Milling tool wear sample.
Tool blade image: 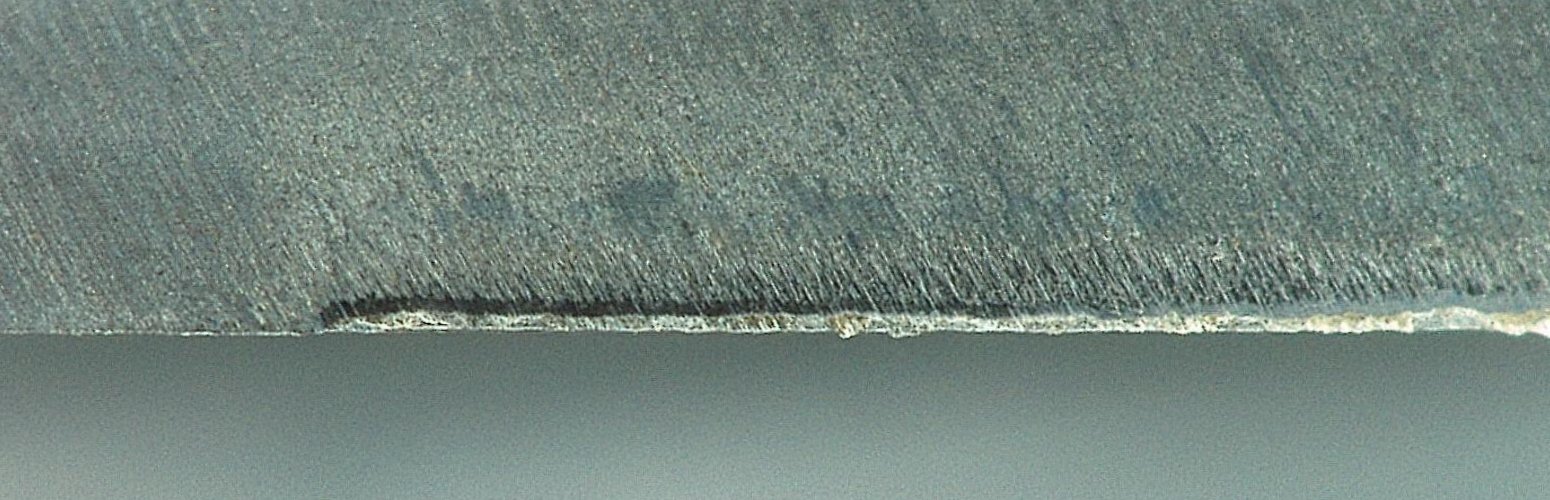
Chip image: 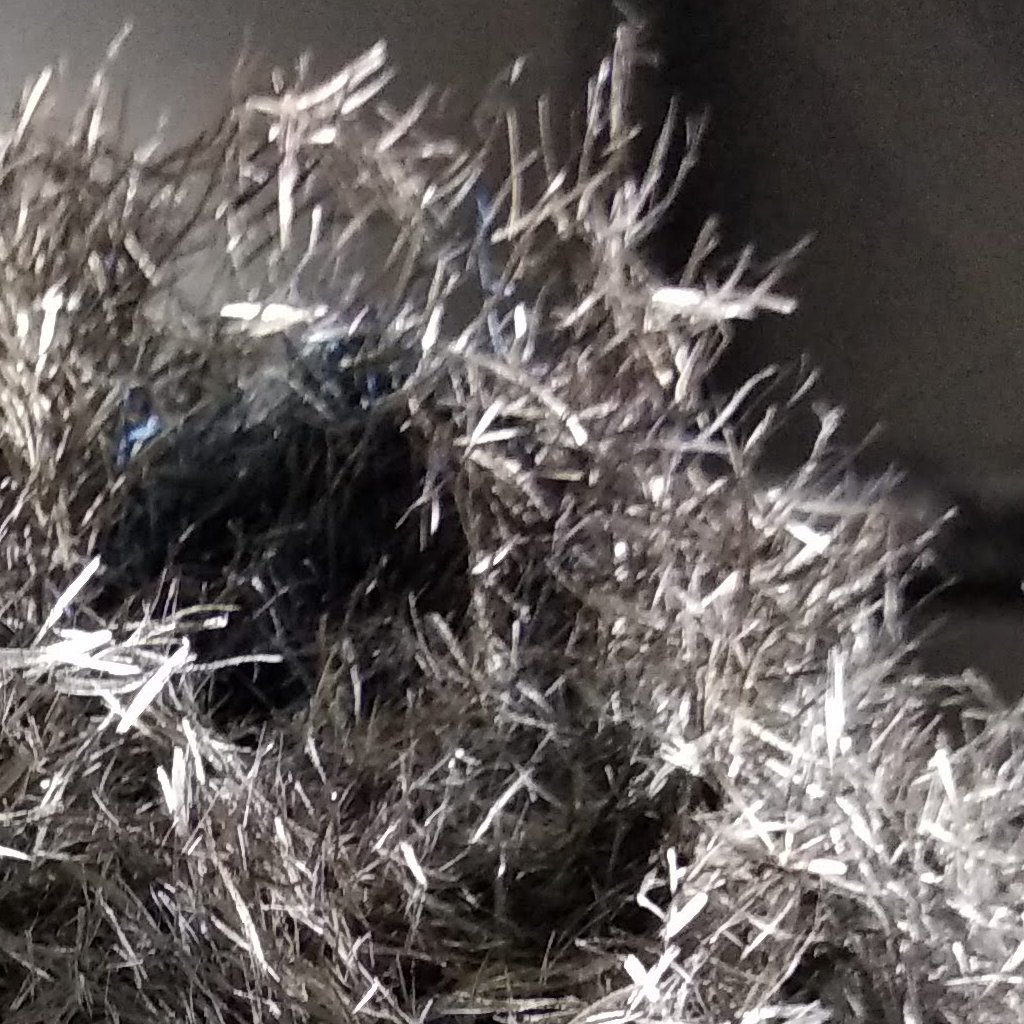
Workpiece image: 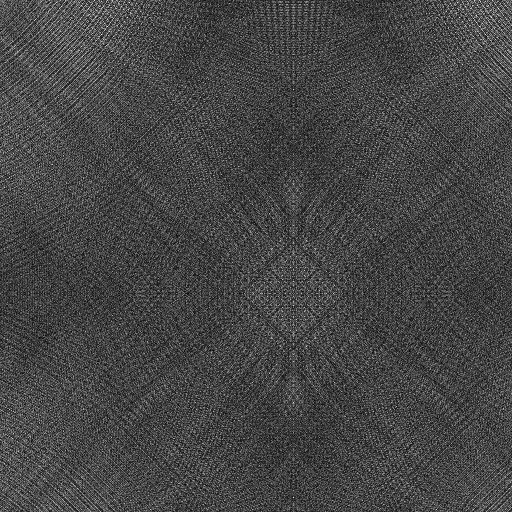
Tool wear state: sharp
Gaps: 8.42
Flank wear: 56.43
Overhang: 14.1
Force-signal Mel-spectrograms (X, Y, Z axes): 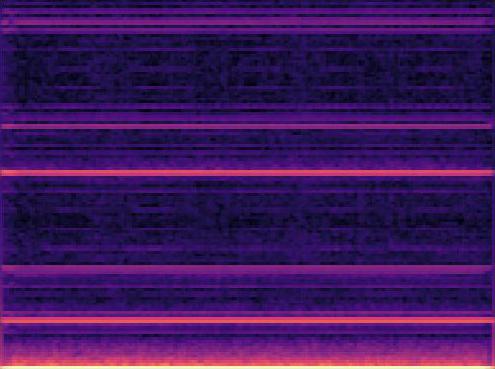 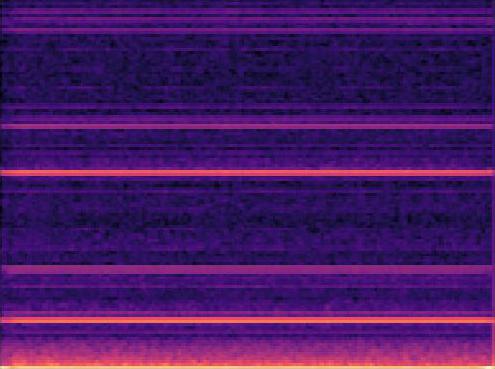 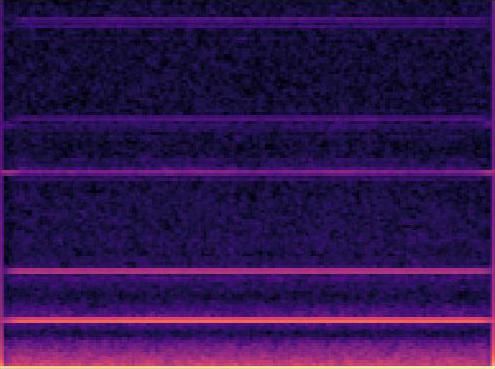
Force-signal scalograms (X, Y, Z axes): 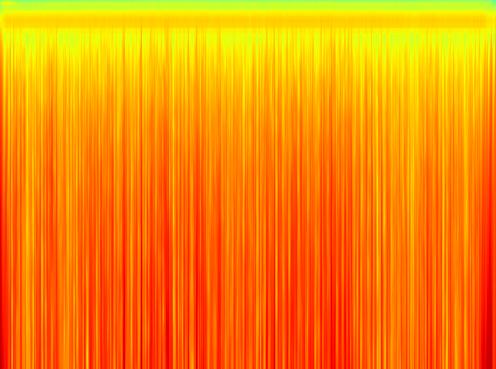 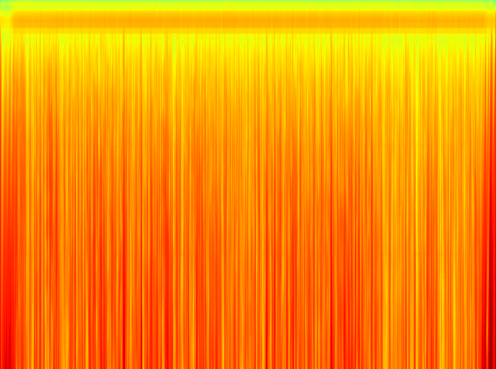 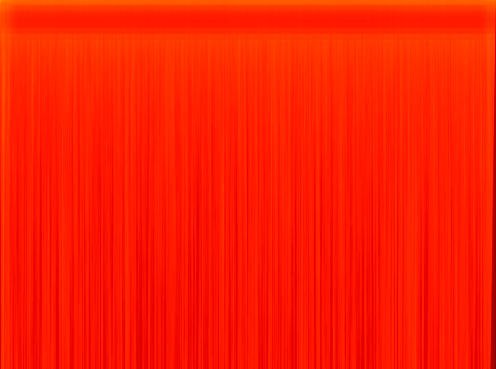
Force phase: initial_break_in_wear